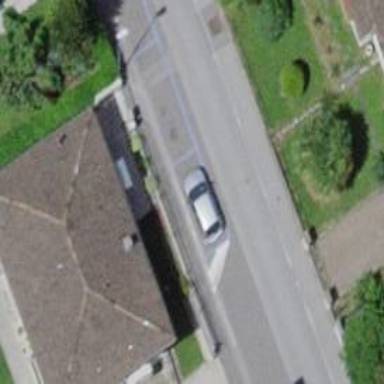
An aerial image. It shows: Parking area with surface.